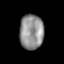
Tissue: prostate
Cell type: T cells
Senescence score: 0.3542
Nuclear area (px): 828
Mean DAPI intensity: 143.591